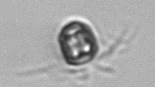
Label: Pyramimonas_morphotype1